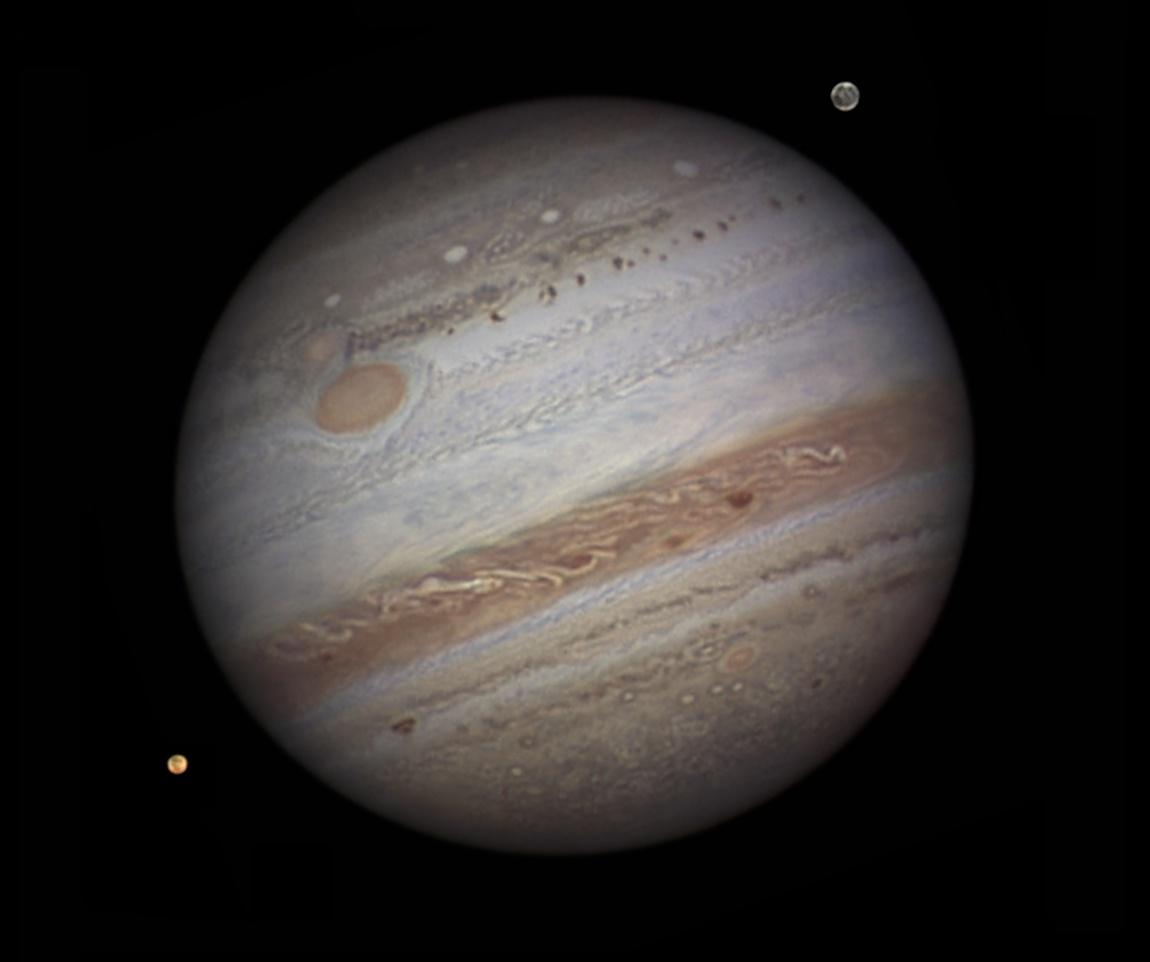
Jupiter from the Ground Jupiter, Juno